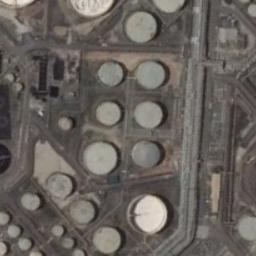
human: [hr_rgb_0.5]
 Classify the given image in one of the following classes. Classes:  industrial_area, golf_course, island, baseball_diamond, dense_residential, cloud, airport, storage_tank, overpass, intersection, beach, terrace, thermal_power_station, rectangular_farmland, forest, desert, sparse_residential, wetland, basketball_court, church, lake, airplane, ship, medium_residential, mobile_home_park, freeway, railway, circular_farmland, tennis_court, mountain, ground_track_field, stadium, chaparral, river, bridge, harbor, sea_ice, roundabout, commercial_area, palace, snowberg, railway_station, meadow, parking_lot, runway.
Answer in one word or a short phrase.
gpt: storage_tank